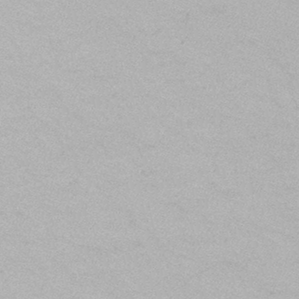
Label: frost